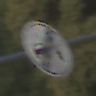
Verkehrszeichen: EndeVerbotUeberholenEinspurigeFahrzeuge
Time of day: SunriseSunset
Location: Outdoor (Nature)
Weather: PartlyCloudy
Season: NotSpecified
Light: Natural